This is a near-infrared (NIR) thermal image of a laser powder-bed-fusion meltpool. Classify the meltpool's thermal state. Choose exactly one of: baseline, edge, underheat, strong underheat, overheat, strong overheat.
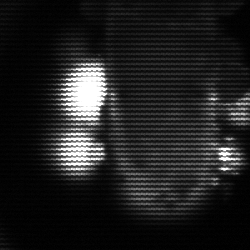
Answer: strong underheat